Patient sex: M
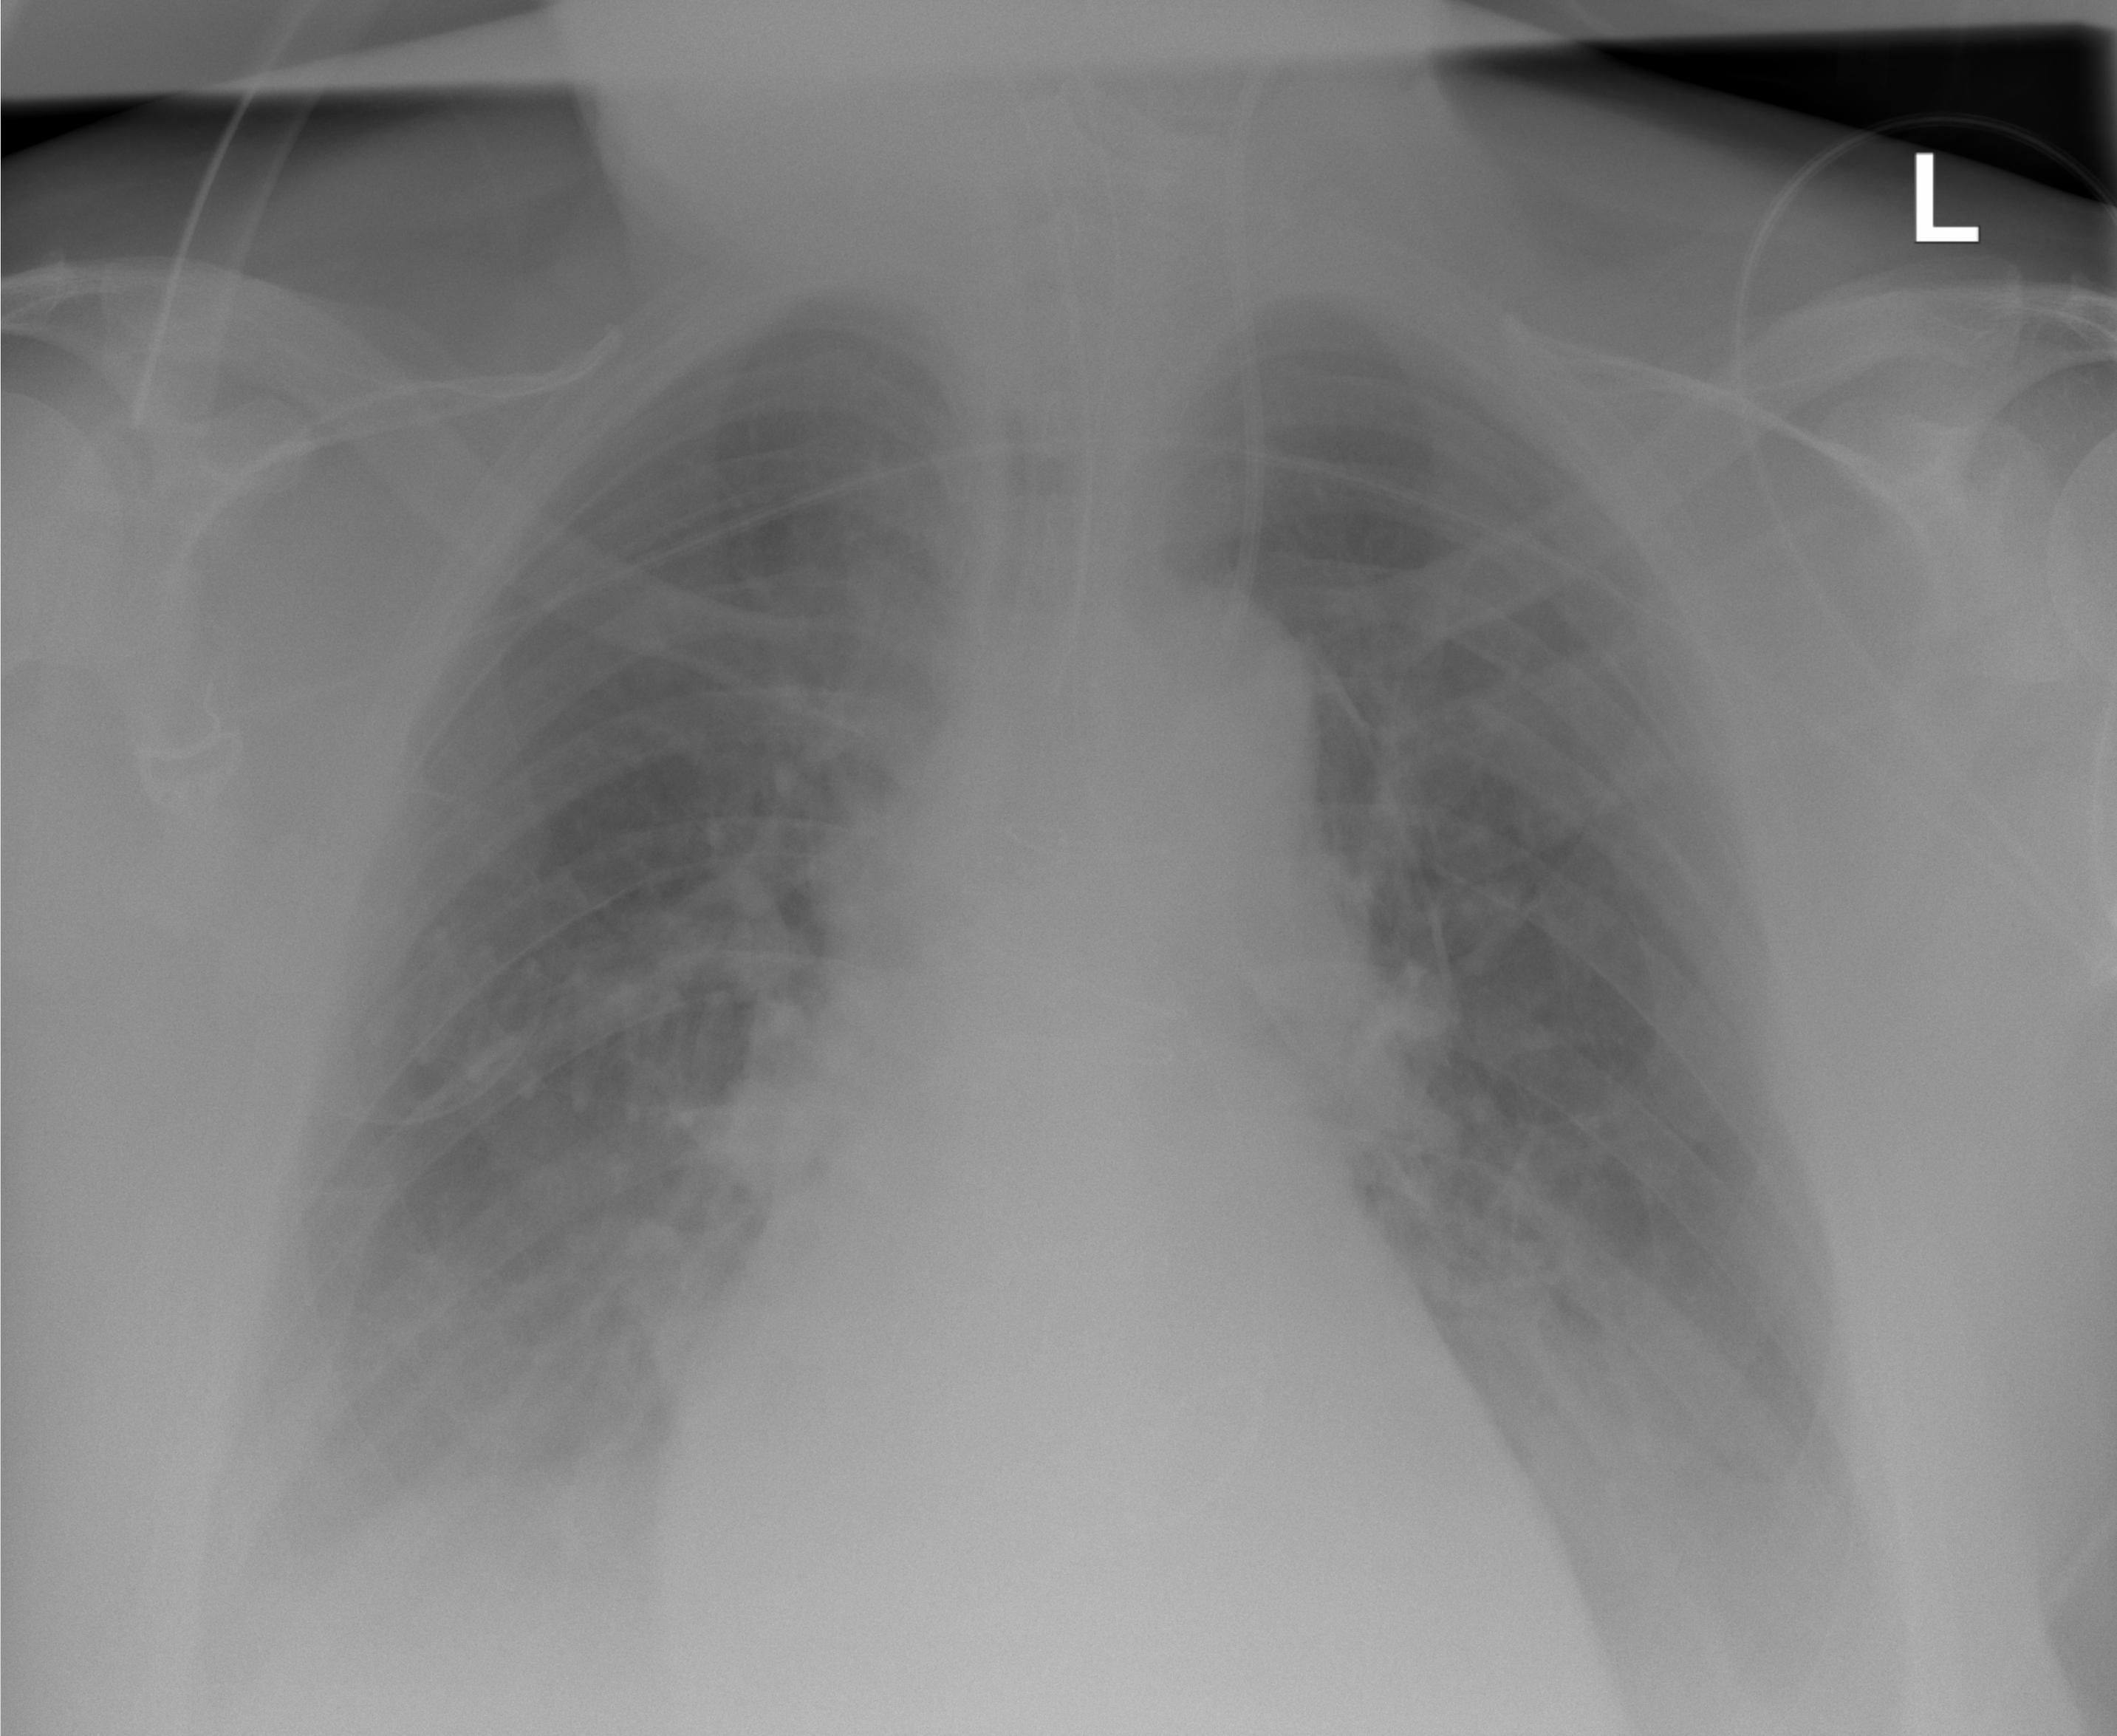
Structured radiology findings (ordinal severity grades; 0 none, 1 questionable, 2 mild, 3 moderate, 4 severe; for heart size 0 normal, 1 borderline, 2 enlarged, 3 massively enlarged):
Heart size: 1
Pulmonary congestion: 0
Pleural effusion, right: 2
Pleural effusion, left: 2
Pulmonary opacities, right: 0
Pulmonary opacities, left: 0
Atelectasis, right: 0
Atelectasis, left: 0